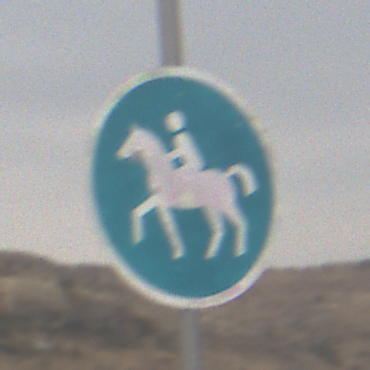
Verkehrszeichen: Reitweg
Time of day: MorningAfternoon
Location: Outdoor (Nature)
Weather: Overcast
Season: NotSpecified
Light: Natural